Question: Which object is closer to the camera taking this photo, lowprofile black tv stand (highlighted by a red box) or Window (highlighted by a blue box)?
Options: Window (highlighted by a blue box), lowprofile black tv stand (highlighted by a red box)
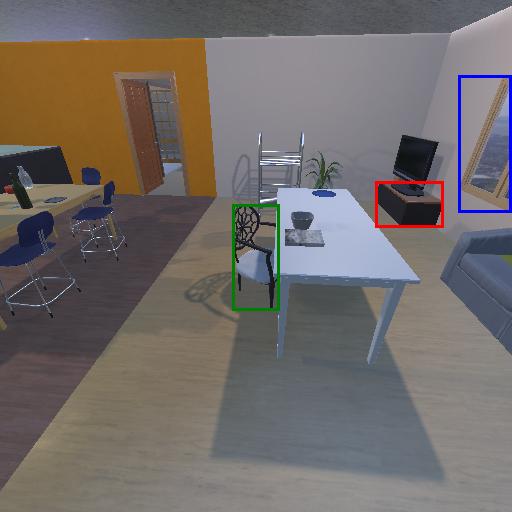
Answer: Window (highlighted by a blue box)